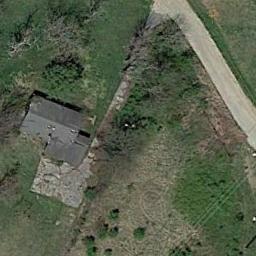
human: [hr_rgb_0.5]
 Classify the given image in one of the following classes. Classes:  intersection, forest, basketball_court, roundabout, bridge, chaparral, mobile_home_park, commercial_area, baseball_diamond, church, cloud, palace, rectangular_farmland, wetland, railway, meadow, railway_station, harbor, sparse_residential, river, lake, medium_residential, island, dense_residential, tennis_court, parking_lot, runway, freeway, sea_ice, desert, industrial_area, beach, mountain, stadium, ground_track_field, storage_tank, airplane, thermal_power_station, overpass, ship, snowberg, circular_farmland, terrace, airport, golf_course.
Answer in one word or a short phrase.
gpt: sparse_residential